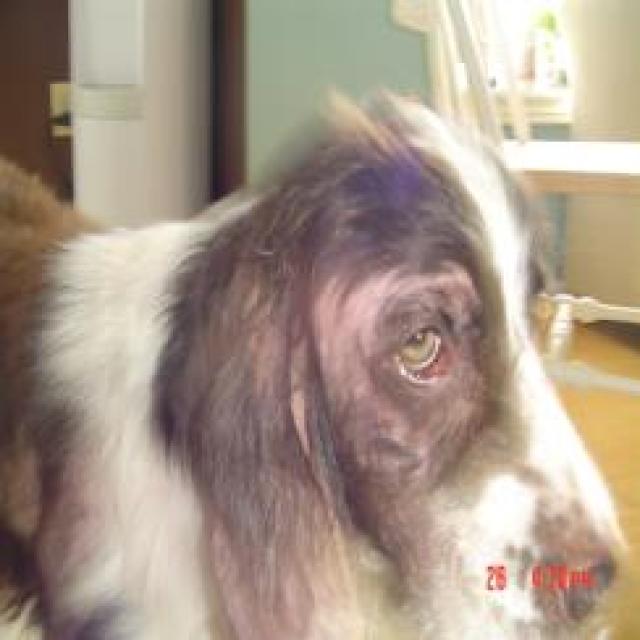
Canine hypersensitivity reaction — allergic skin response with urticaria, erythema, pruritus, and angioedema. May be food, environmental, or flea allergy related.